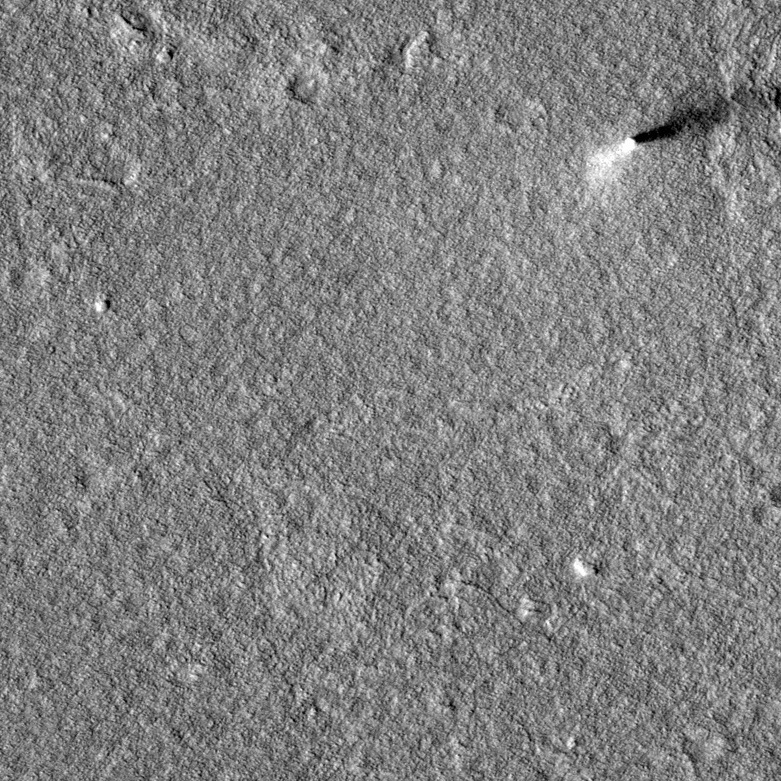
Label: dustdevil